Field crop: tomato
Growth stage: 2
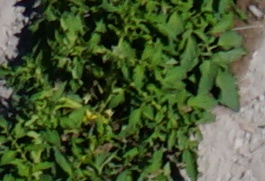
Species: tomato